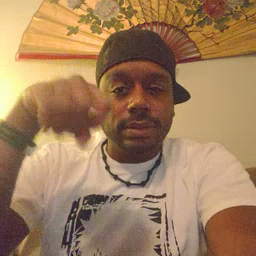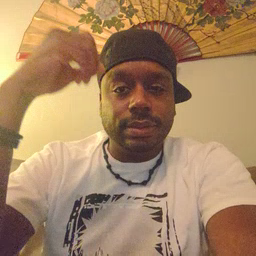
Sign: sun